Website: walmart
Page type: customer-info-address
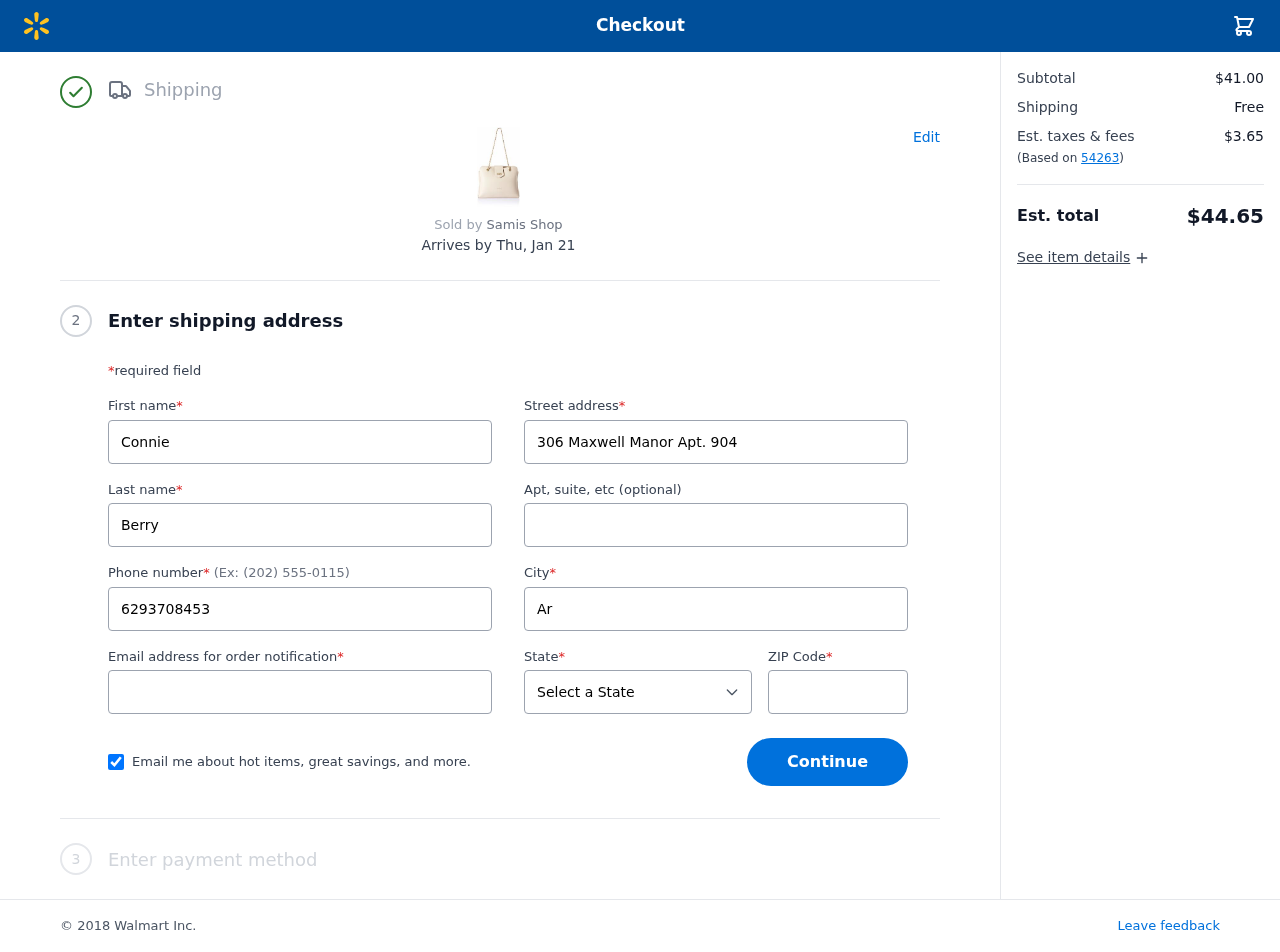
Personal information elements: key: PII_CITY
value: Ariaston
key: PII_EMAIL
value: connieberry@hotmail.com
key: PII_FIRSTNAME
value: Connie
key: PII_LASTNAME
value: Berry
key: PII_PHONE
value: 6293708453
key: PII_POSTCODE
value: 54263
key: PII_STATE
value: Missouri
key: PII_STREET
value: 306 Maxwell Manor Apt. 904
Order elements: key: ORDER_DELIVERY_DATE
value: Thu, Jan 21
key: ORDER_SUBTOTAL
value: $41.00
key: ORDER_SHIPPING_COST
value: Free
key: ORDER_TAX
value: $3.65
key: ORDER_TOTAL
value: $44.65